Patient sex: M
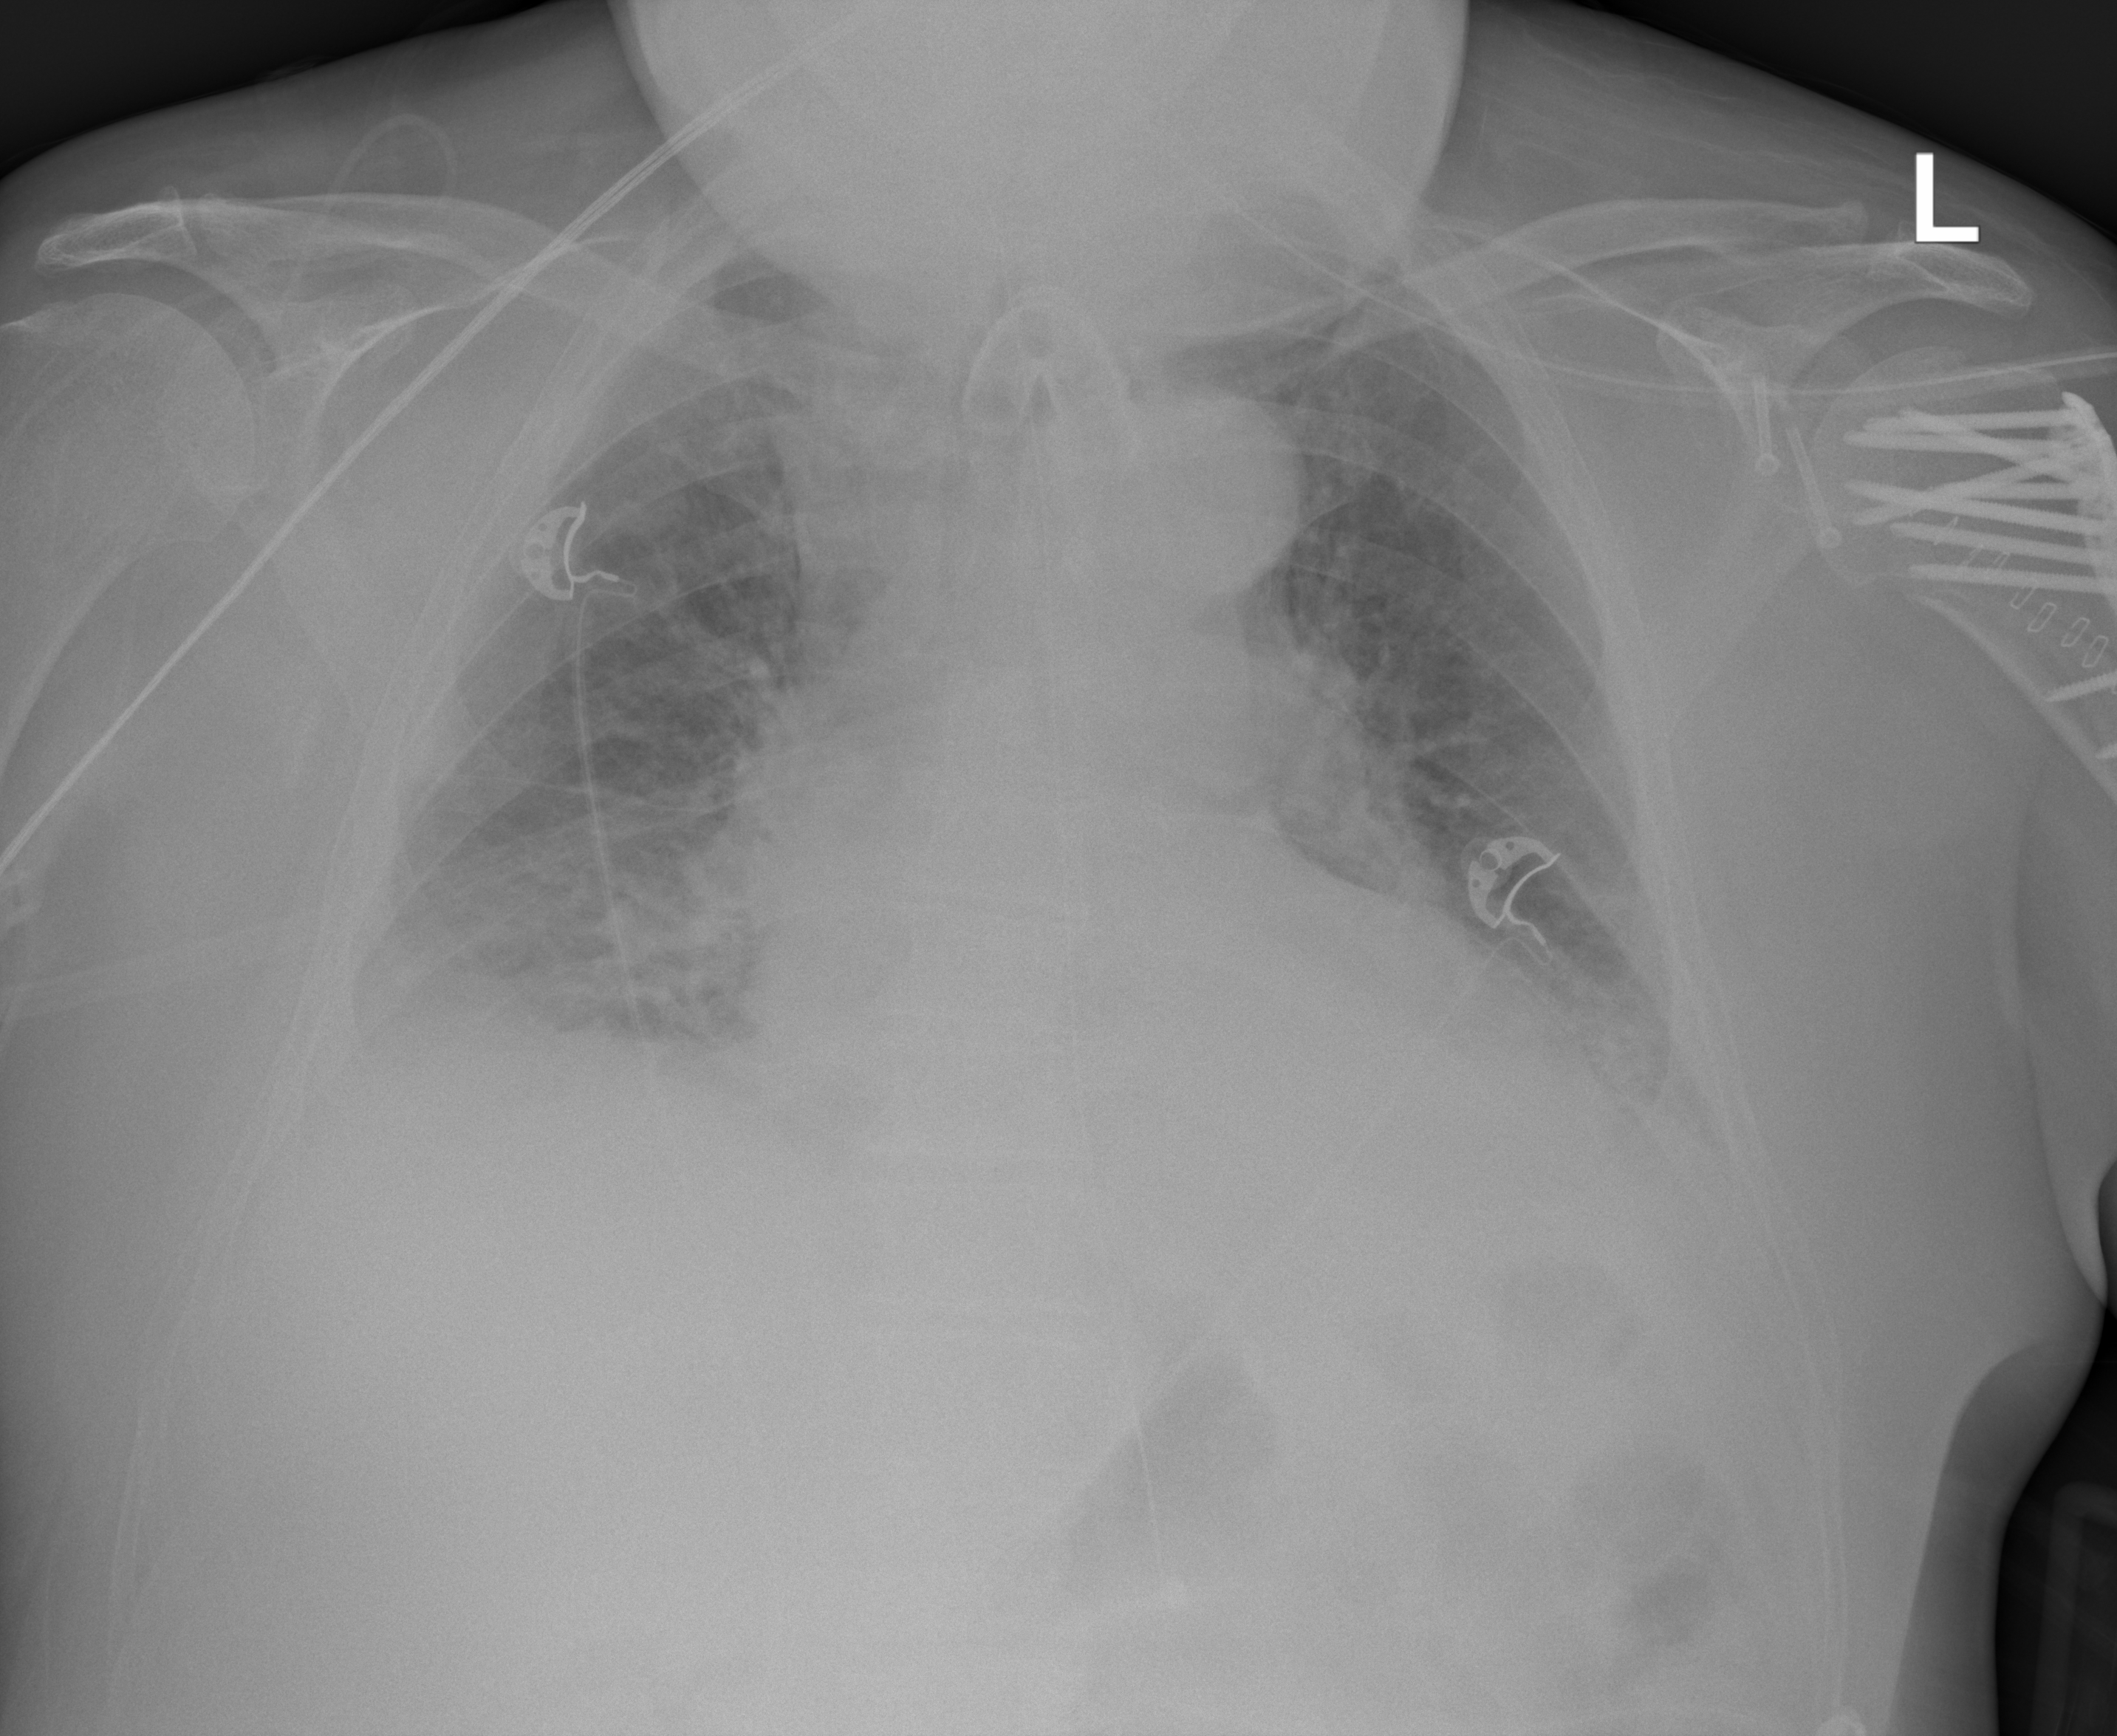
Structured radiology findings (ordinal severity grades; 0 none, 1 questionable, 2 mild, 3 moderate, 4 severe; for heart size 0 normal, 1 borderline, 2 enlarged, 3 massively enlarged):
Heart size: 2
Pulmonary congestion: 2
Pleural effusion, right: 2
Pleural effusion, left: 2
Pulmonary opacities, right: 1
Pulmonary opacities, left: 0
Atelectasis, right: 2
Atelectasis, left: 2